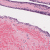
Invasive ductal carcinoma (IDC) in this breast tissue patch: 0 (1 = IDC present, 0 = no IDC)